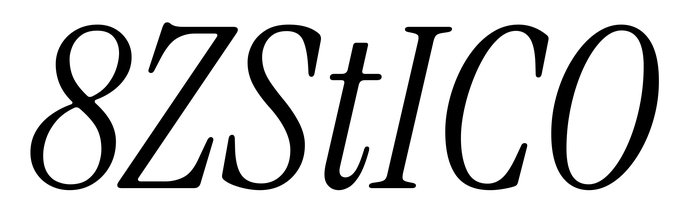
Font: InstrumentSerif-Italic